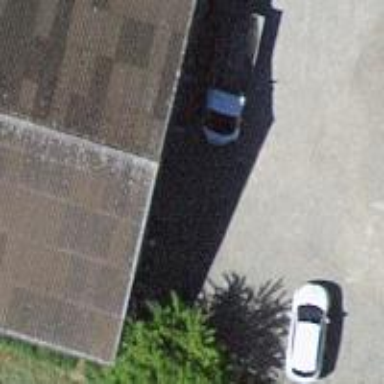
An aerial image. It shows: Unpaved driveway designed for service vehicles.